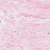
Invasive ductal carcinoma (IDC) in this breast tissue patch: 0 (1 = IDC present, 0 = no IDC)